Question: I have a small team of 5 and I need help finding resources or advice on how to have one centralized MySQL database. We all work virtual and host all the files on one github to centralize everything. So it would be a pain to have 5 local databases on different computers all with the same information as we work scripting logic from the models and etc that will be the same.
is the main directory inside gitHub
is the virtual environment (so anyone on the team can use and activate the environment easily)
Has all of my django applications and files
has all the config files i.e. settings, urls.p etc
Any advice or thoughts on the matter?
---

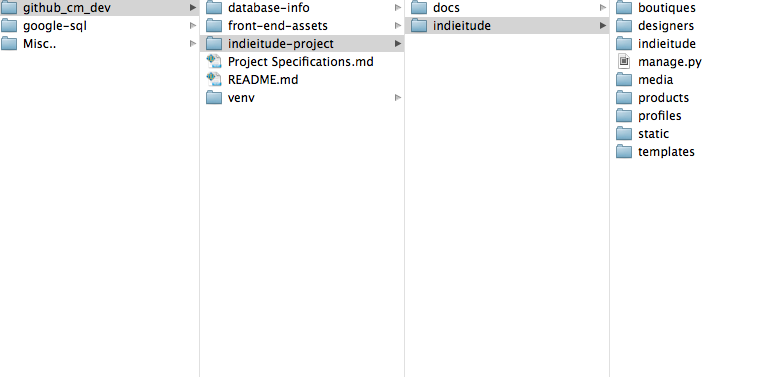
Answer: Normally there is one master database -- the production DB. There are three general options here:
1) If the data isn't too sensitive and a dev doesn't need every last change, you can simply let each dev take a dump file from production and apply it to their machine.
2) If the data is sensitive (e.g. w/ user passwords), you can create a "dummy" version of the DB and use that as the canonical data for local dev and for testing.
3) If you need every change on each user's machine, then you can preload the entries you need with django fixture files. See <URL> You can create a fixture file from a DB pretty easily. A fixture file is just text so you can put it in your git repo.